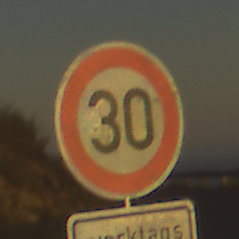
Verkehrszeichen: Geschwindigkeit30
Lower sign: ZeitangabenMitBeschraenkungAufWochentage7
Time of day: SunriseSunset
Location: Outdoor (RoadRail)
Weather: PartlyCloudy
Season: NotSpecified
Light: Natural